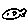
Label: fish